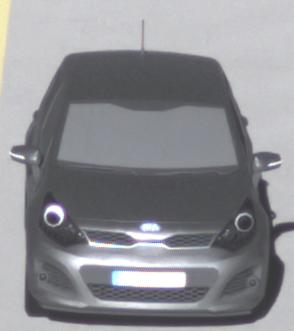
Make: KIA
Model: Rio 1.2
Detailed model: Rio (UB)
Model produced from: 2011/09
Model produced until: 2015/01
Doors: 3
Color: gray
Road condition: dry road
Daytime: morning or afternoon
Contrast: high contrast